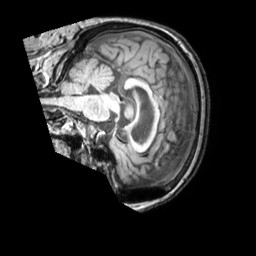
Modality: T1w
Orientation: sagittal
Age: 54
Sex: female
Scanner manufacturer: philips
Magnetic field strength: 3 T
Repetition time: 0.009872 s
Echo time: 0.004591 s